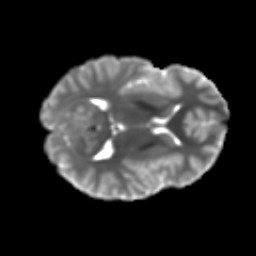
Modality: T2w
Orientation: axial
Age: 14
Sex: male
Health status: ill
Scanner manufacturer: ge
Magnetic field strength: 3 T
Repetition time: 6.888 s
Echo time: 0.0812 s